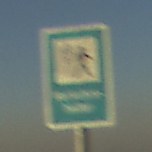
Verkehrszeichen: Verkehrshelfer
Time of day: SunriseSunset
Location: Outdoor (Nature)
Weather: Clear
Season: NotSpecified
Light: Natural